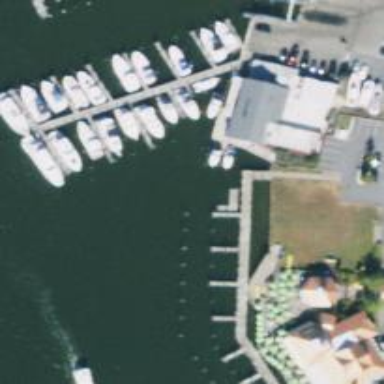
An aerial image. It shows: Man-made pier.